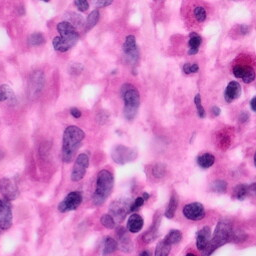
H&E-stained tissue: Pancreatic